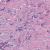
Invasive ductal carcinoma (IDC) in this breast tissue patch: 1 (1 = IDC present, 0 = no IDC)